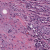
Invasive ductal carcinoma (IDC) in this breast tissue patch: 1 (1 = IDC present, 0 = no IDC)